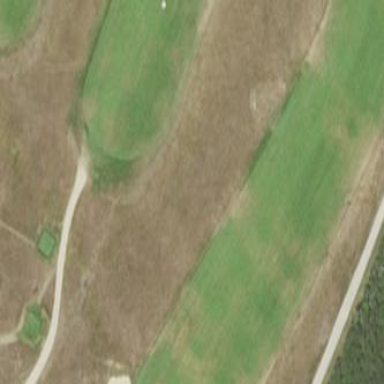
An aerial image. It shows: Grassy area designated as golf fairway.